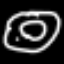
Label: donut